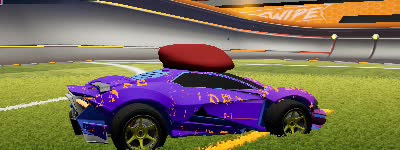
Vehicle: werewolf